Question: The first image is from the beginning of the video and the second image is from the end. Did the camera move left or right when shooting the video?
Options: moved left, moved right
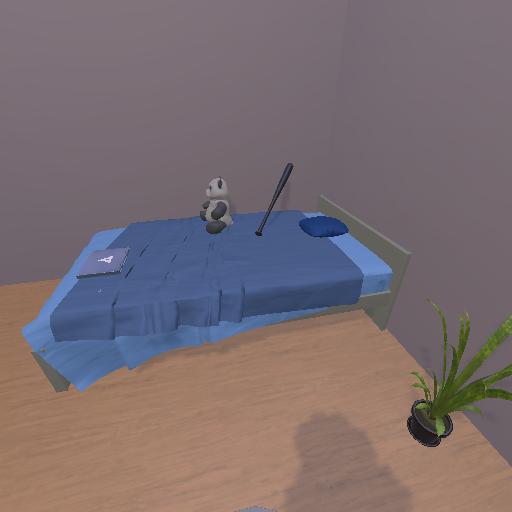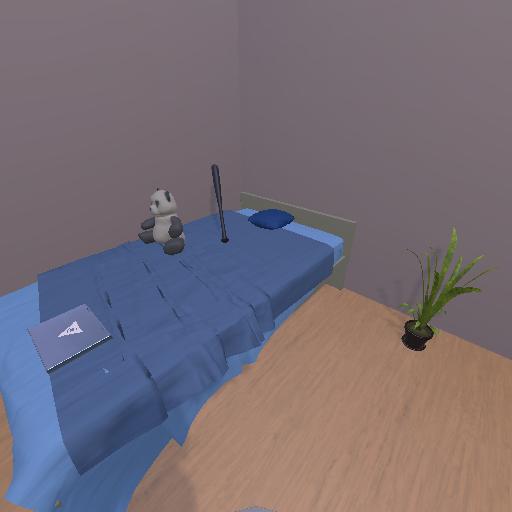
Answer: moved left